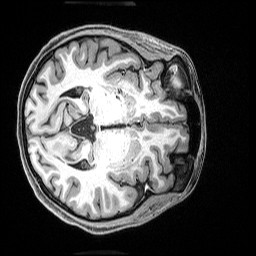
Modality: T1w
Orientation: axial
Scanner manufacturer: siemens
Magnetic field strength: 3 T
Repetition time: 2.5 s
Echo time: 0.0029 s